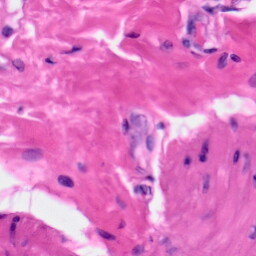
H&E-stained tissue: Skin